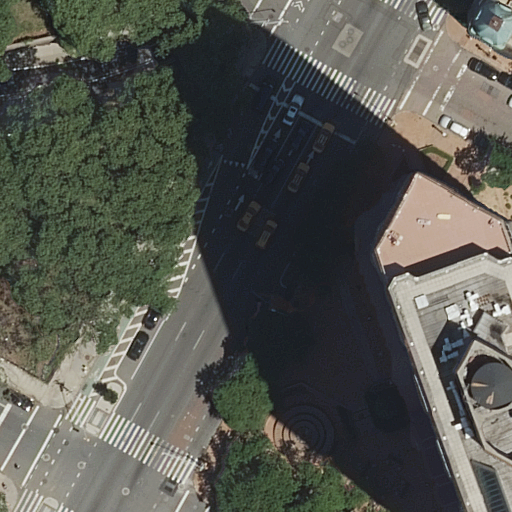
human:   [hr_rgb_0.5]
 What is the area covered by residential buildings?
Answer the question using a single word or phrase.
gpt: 1320m2

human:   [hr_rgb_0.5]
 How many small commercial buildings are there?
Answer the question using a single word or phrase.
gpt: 0

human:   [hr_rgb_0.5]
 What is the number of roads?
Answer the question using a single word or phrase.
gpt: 20

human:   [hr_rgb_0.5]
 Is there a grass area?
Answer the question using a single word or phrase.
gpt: yes

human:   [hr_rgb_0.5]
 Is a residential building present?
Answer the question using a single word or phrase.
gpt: yes

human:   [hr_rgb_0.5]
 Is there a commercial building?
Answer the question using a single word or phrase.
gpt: no

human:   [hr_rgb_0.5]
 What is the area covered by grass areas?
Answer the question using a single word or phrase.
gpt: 1495m2

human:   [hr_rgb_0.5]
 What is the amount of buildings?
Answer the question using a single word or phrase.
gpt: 2

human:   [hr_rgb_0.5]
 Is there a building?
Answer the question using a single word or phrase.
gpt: yes

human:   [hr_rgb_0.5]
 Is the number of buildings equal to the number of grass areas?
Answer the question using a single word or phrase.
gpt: no

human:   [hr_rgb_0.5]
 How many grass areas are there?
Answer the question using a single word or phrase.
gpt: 1

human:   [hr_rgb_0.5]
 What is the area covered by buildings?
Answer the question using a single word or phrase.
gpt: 1320m2

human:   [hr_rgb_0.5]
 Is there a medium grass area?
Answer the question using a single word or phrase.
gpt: no

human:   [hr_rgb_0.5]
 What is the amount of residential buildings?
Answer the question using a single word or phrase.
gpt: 2

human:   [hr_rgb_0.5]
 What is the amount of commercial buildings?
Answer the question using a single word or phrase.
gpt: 0

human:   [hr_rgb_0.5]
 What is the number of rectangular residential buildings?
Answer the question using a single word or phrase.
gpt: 2

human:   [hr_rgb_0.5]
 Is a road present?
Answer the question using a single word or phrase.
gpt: yes

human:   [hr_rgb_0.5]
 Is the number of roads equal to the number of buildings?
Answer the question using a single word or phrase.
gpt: no

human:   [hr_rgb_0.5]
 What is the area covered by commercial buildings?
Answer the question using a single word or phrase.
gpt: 0m2

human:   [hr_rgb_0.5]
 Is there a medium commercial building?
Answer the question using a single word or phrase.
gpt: no

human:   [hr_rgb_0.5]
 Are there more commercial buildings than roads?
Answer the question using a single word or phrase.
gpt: no

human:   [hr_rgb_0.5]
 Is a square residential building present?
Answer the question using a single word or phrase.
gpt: no

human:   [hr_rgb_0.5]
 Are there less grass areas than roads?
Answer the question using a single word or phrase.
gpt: yes

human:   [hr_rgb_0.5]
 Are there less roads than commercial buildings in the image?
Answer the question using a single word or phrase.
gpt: no

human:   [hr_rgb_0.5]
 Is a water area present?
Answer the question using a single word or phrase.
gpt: no

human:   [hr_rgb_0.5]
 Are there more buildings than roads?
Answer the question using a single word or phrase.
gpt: no

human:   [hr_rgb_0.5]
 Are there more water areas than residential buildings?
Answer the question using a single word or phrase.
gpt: no

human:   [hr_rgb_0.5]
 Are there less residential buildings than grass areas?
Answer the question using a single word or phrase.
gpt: no

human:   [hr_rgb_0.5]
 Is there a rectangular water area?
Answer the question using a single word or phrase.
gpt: no

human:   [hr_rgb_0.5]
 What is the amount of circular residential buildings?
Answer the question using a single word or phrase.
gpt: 0

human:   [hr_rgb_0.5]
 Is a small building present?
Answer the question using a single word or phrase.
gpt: yes

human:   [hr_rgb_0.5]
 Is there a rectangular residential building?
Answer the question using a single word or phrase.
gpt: yes

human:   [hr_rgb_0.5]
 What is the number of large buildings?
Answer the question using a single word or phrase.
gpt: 1

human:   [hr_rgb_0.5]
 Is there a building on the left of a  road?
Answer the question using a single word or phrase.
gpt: no

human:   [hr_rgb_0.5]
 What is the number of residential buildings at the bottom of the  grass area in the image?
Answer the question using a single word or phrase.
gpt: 0

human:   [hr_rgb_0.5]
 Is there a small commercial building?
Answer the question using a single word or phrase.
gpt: no

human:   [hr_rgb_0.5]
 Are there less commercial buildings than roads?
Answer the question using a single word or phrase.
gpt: yes

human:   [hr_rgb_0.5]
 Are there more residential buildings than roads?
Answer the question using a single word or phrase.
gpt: no

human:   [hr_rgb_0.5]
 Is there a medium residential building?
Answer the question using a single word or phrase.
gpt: no

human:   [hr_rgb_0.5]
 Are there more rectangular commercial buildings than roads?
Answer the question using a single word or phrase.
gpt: no

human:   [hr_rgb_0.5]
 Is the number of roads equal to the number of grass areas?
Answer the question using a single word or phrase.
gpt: no

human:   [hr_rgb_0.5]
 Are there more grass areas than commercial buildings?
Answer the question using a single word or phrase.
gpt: yes

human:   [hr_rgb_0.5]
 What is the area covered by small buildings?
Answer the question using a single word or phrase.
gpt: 67m2

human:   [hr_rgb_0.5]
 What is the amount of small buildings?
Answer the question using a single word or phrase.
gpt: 1

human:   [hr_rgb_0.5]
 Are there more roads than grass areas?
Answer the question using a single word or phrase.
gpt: yes

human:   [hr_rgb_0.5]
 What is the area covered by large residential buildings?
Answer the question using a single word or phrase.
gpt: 1253m2

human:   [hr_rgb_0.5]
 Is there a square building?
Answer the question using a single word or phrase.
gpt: no

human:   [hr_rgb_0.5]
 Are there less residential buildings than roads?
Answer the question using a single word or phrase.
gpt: yes

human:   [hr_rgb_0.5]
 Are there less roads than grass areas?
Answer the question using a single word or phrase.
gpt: no

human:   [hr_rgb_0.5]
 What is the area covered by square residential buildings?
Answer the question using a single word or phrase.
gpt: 0m2

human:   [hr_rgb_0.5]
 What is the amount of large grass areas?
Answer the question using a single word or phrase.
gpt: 1

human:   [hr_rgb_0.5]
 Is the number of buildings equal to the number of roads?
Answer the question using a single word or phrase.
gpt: no

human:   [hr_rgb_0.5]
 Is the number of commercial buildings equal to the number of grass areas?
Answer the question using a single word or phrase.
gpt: no

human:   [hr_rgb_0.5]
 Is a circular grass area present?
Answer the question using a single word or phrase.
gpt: no

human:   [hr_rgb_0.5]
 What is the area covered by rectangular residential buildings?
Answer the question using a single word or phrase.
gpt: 1320m2

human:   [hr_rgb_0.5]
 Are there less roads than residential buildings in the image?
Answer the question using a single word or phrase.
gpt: no

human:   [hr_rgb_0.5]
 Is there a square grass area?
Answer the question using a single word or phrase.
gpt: no

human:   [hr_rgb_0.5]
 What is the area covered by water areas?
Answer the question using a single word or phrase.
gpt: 0m2

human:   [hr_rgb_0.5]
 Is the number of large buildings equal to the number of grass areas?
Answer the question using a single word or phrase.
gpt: yes

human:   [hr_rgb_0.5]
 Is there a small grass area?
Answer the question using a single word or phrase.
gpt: no

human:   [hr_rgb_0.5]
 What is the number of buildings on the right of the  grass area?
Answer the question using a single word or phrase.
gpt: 2

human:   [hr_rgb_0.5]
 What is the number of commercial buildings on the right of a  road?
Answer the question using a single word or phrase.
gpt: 0

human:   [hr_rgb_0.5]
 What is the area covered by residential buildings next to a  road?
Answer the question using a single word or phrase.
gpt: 1320m2

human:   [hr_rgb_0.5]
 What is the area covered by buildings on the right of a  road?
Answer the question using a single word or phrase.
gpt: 1320m2